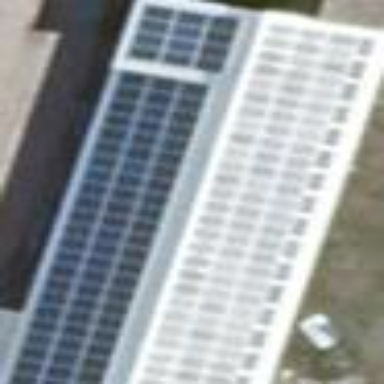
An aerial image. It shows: Gabled roof of grey-colored farm auxiliary building with its roof oriented along the structure.